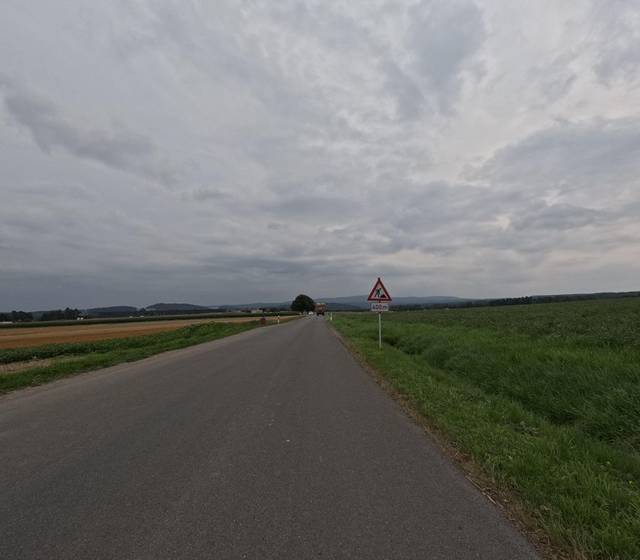
Region: Germany
Coordinates: 49.987, 12.051